Field crop: maize
Growth stage: 2
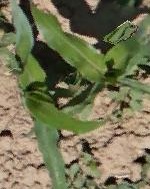
Species: maize